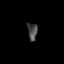
Tissue: lung
Cell type: Myeloid cells
Senescence score: 0.1638
Nuclear area (px): 165
Mean DAPI intensity: 73.03